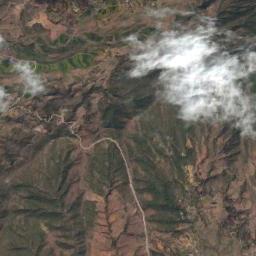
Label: cloud